Aerial crown-view tile of a tropical tree (Barro Colorado Island, Panama), acquired 20250217:
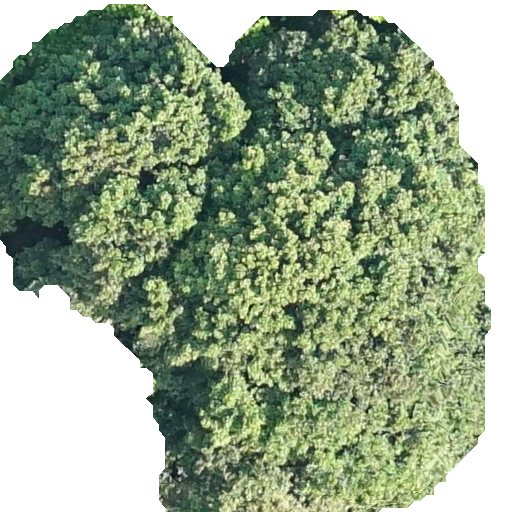
Species: Prioria copaifera
GBIF accepted scientific name: Prioria copaifera
Crown area: 300.817 m²